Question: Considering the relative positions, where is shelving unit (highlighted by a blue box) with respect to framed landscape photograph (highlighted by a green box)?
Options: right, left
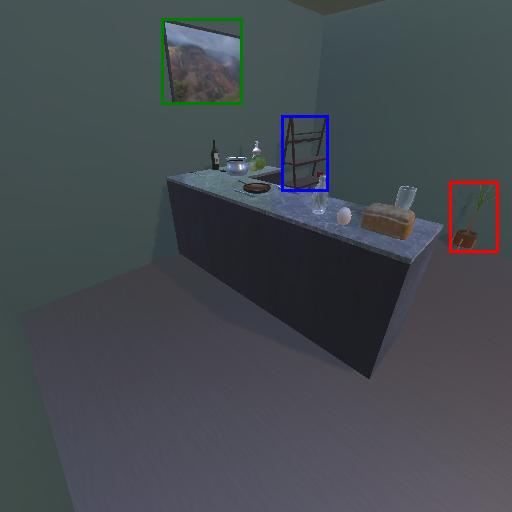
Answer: right